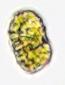
Label: Margalefidinium